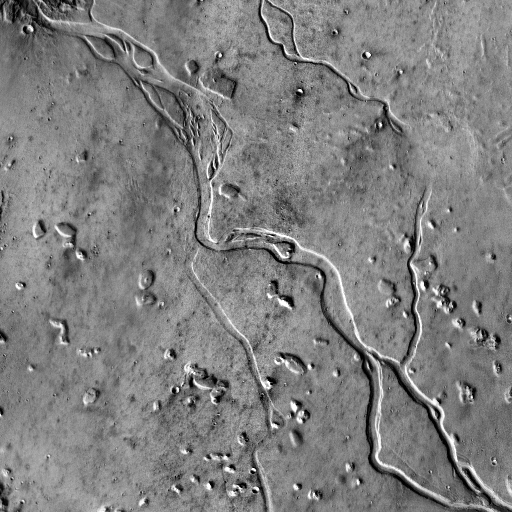
Crater classes present: Background, Other, Buried